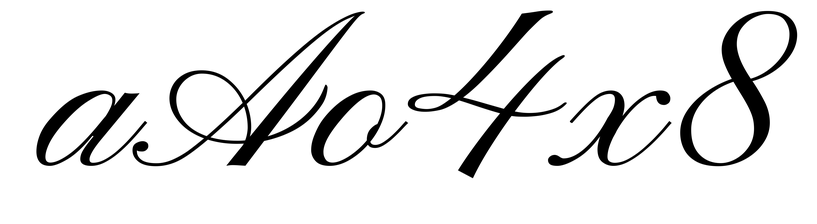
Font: PinyonScript-Regular